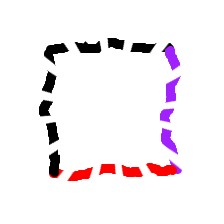
Shape: square